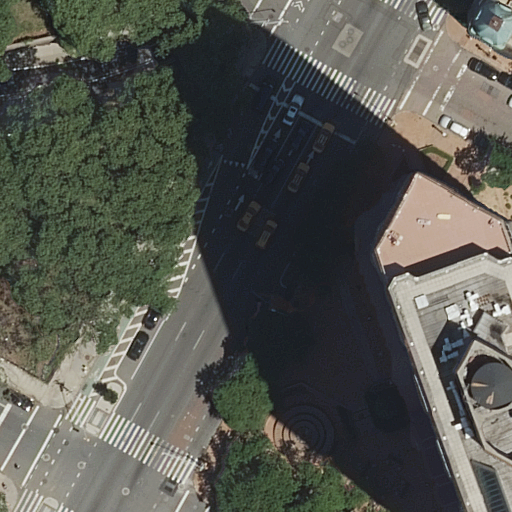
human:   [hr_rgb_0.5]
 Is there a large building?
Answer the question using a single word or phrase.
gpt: yes

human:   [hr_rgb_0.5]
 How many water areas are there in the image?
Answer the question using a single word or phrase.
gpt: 0

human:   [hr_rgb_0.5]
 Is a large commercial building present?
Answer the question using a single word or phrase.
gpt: no

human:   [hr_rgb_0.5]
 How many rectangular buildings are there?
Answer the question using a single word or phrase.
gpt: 2

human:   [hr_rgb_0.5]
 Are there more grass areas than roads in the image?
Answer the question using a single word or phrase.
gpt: no

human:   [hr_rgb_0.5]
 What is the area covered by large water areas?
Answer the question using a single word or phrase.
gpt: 0m2

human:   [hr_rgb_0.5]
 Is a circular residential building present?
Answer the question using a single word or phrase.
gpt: no

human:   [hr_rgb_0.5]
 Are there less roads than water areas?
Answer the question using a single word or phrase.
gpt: no

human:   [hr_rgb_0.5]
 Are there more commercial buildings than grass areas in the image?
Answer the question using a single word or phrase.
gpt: no

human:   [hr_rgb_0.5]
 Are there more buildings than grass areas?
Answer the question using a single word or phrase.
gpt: yes

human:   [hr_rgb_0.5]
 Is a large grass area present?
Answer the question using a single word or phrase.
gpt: yes

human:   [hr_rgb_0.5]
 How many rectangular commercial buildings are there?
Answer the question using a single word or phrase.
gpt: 0

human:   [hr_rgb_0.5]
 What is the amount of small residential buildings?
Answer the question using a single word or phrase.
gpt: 1

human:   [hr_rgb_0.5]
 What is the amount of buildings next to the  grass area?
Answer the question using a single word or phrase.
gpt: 2

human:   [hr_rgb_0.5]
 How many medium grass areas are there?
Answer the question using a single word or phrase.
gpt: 0

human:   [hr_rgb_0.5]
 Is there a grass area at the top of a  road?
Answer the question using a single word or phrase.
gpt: yes

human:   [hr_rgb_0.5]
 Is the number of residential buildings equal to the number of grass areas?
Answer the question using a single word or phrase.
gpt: no

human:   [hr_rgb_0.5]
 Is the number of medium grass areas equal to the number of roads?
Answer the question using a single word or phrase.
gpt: no

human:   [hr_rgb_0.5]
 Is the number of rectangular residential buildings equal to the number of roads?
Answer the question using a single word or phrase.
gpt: no

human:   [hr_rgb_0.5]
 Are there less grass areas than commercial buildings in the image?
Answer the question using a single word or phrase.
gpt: no

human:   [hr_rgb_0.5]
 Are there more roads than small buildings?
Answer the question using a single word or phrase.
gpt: yes

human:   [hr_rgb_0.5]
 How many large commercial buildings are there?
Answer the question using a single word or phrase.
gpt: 0

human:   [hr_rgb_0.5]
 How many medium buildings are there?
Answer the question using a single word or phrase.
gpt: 0

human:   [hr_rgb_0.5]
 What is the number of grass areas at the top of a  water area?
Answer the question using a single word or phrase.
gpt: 0

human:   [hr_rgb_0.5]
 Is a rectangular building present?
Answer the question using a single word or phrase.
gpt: yes

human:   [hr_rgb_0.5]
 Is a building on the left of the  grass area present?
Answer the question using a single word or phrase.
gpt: no

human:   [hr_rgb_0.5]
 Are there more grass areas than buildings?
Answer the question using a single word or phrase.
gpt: no

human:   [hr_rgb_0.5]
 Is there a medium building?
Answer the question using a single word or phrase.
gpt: no

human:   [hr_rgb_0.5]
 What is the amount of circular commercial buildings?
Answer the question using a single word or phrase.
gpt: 0

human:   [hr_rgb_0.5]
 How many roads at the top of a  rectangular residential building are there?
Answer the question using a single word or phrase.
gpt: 10

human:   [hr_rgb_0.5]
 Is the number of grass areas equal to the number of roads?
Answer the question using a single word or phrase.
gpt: no

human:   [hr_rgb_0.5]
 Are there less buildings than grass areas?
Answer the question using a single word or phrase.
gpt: no

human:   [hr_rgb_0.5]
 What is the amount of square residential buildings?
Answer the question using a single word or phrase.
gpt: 0

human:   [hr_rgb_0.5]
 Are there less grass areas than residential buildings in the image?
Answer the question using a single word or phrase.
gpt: yes

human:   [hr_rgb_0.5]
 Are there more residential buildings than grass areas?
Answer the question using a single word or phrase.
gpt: yes

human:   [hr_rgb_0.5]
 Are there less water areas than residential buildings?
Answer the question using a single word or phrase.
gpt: yes